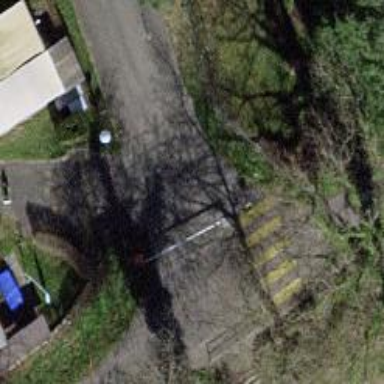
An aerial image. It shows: Lift gate barrier.